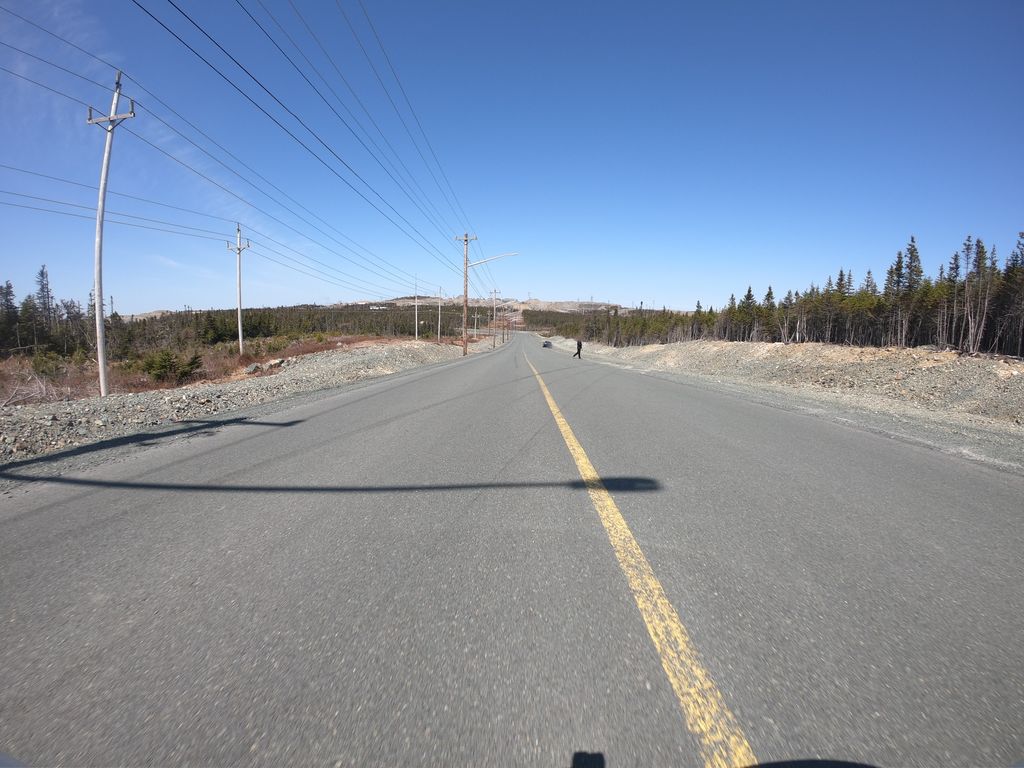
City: st_johns